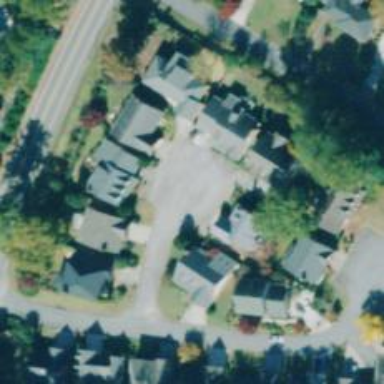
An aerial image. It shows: Residential road.